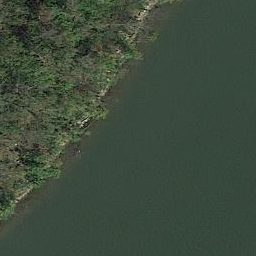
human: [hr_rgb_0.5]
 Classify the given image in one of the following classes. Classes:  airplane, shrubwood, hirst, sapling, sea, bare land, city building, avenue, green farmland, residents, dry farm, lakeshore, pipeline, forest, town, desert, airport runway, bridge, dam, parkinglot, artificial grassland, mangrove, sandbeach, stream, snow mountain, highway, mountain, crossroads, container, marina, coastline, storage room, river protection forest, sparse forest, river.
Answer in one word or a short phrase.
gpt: river protection forest